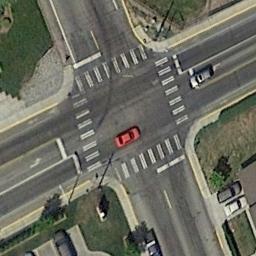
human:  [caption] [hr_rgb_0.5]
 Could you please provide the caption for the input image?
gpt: There are several cars at the intersection .

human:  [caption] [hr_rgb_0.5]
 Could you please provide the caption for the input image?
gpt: The intersection is not vertical .

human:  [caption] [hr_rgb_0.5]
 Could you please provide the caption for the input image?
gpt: An intersection with sparse traffic is between some houses and green areas .

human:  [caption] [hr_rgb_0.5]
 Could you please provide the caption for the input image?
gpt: There are several moving vehicles on the road at the intersection, With many buildings and some trees around the intersection .

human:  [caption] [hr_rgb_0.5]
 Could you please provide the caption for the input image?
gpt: There are some green lawns around the intersection .